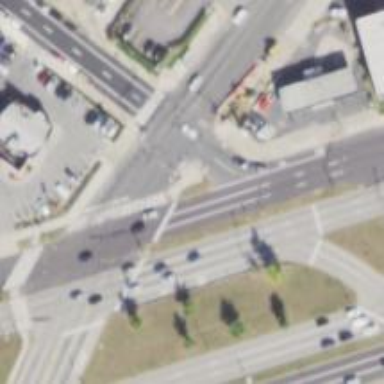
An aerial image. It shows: Marked crossing on footway.